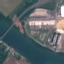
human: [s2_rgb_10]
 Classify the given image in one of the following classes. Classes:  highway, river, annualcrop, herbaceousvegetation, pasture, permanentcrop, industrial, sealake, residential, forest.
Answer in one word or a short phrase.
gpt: River